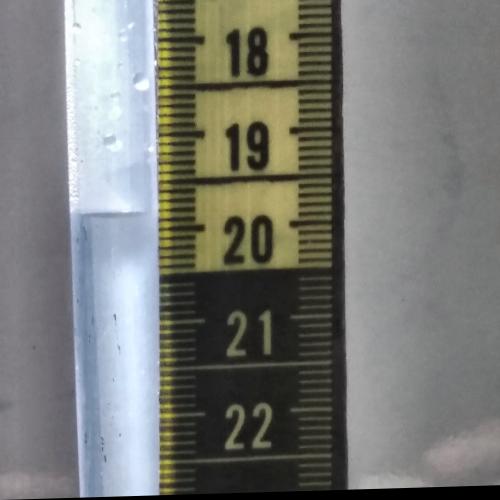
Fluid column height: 19.8 cm